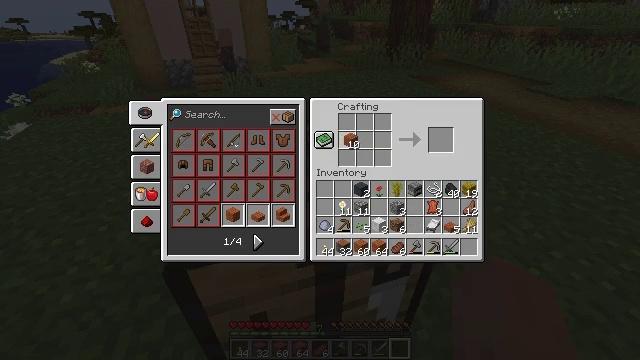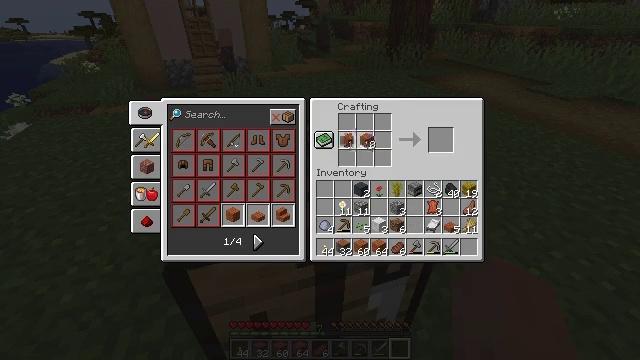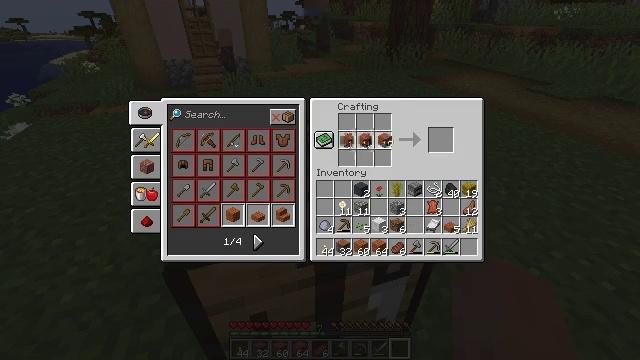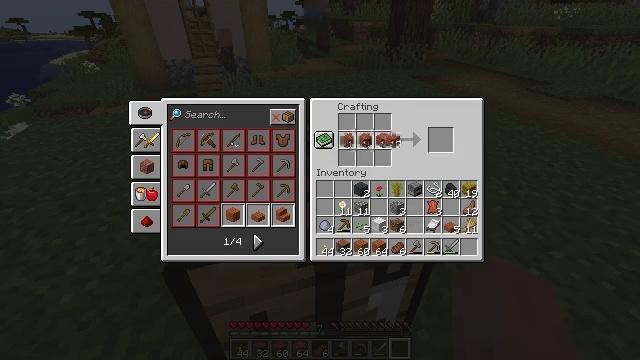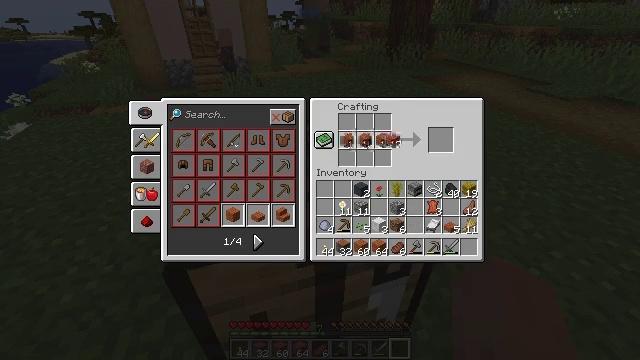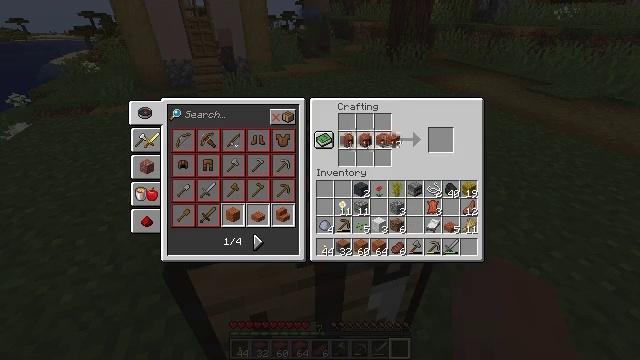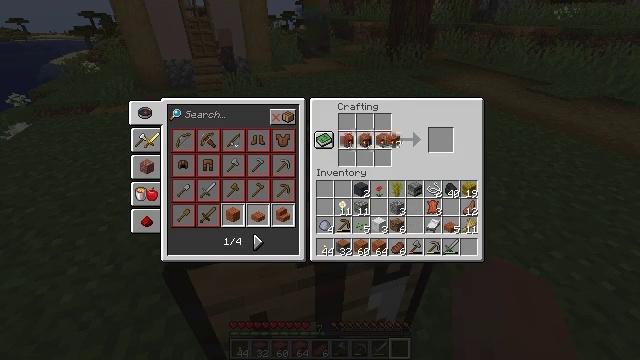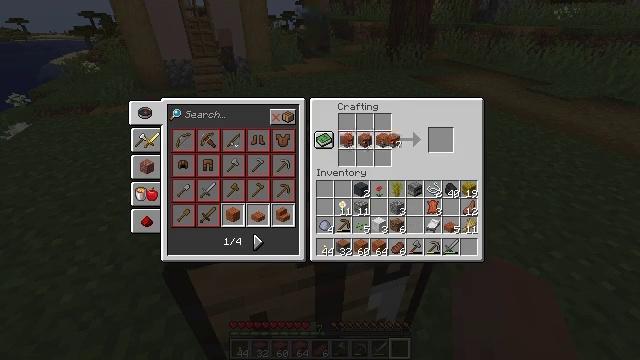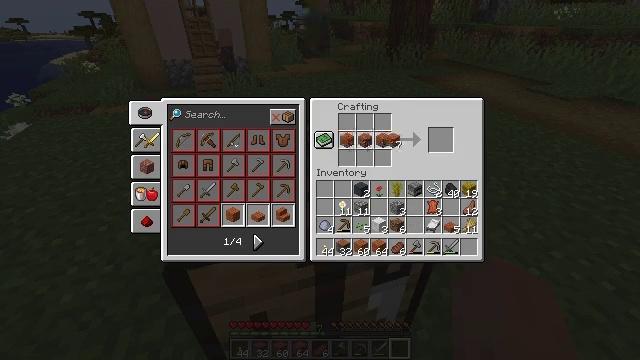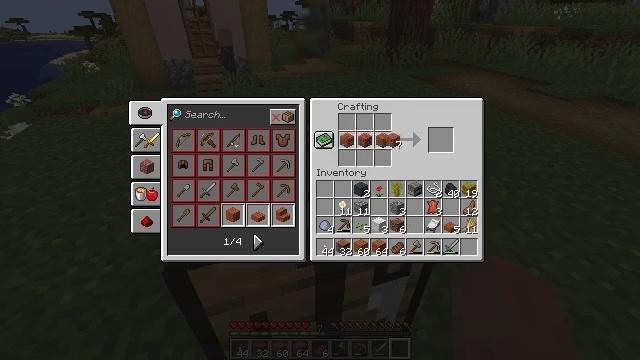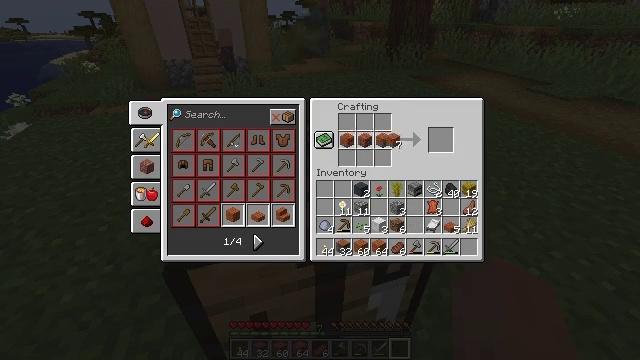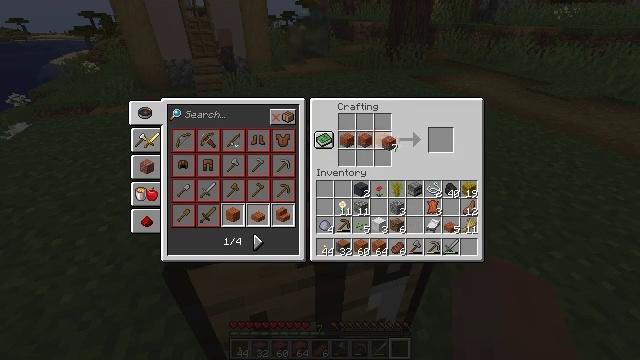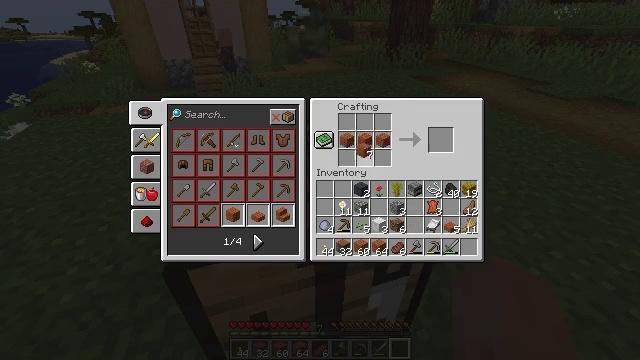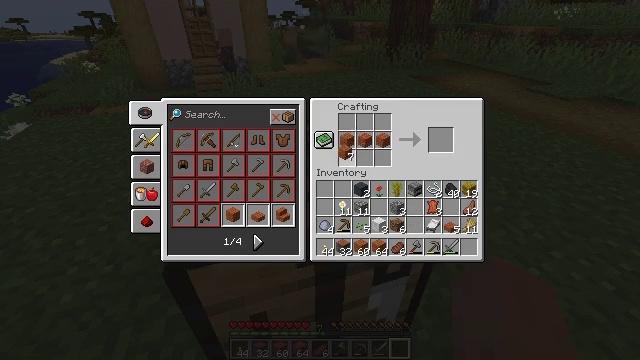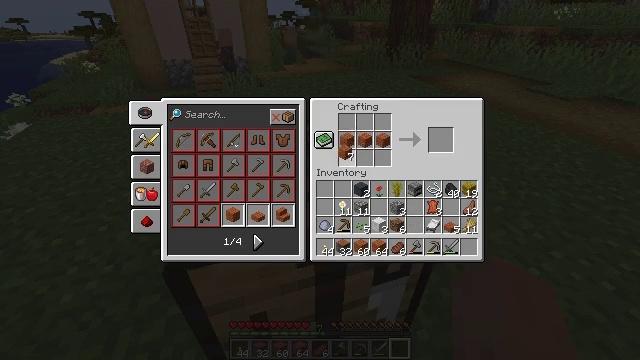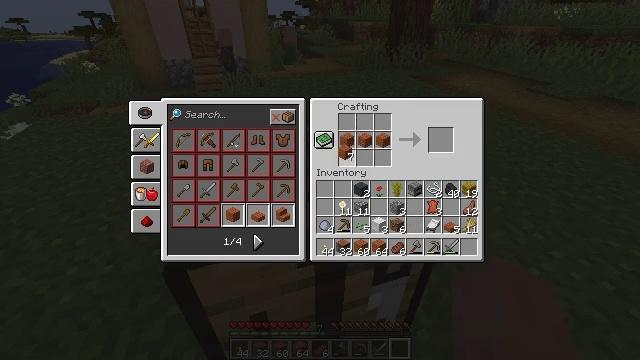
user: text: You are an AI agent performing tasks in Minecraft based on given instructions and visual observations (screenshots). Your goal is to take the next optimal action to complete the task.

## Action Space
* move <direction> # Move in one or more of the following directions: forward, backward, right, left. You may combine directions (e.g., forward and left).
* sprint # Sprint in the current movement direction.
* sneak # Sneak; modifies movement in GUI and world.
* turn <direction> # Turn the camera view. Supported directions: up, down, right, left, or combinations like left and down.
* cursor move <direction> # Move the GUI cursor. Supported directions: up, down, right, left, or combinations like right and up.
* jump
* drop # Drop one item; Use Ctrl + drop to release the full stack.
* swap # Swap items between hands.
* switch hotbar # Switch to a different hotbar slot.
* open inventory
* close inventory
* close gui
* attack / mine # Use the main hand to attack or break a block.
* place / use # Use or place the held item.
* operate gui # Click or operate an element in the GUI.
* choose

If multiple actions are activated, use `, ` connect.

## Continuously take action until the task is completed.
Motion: motion action
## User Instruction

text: Turn your acacia planks into an acacia slab.
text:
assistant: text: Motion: cursor move right, choose
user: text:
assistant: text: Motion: cursor move right, choose
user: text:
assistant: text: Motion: cursor move right, choose
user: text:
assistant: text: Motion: choose
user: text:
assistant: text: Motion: choose
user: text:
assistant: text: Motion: choose
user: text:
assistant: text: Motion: choose
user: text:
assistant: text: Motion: choose
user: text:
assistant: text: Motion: choose
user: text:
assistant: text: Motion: choose
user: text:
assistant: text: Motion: no_op
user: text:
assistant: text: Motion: cursor move left and down
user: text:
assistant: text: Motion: cursor move left
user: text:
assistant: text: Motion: no_op
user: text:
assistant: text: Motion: no_op
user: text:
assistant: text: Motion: no_op
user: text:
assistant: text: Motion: no_op
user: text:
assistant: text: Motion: no_op
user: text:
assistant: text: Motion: cursor move right and up
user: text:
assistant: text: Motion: no_op
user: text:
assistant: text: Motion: no_op
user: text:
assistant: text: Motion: no_op
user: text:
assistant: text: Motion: no_op
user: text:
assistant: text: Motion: no_op
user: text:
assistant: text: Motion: no_op
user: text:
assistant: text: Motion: no_op
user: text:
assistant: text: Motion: no_op
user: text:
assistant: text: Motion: cursor move left
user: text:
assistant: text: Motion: no_op
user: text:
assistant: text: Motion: no_op